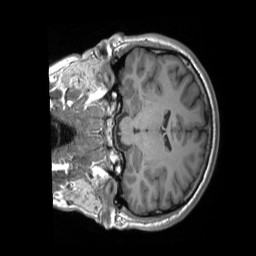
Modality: T1w
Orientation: coronal